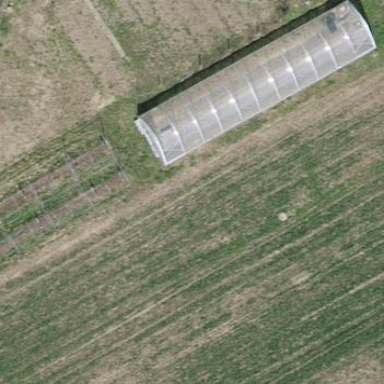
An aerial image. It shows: Greenhouse.